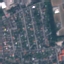
Land use / land cover: Residential